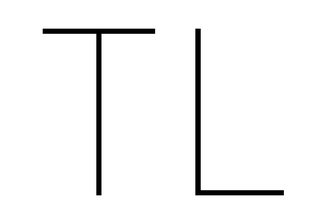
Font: Inter_Thin